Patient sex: F
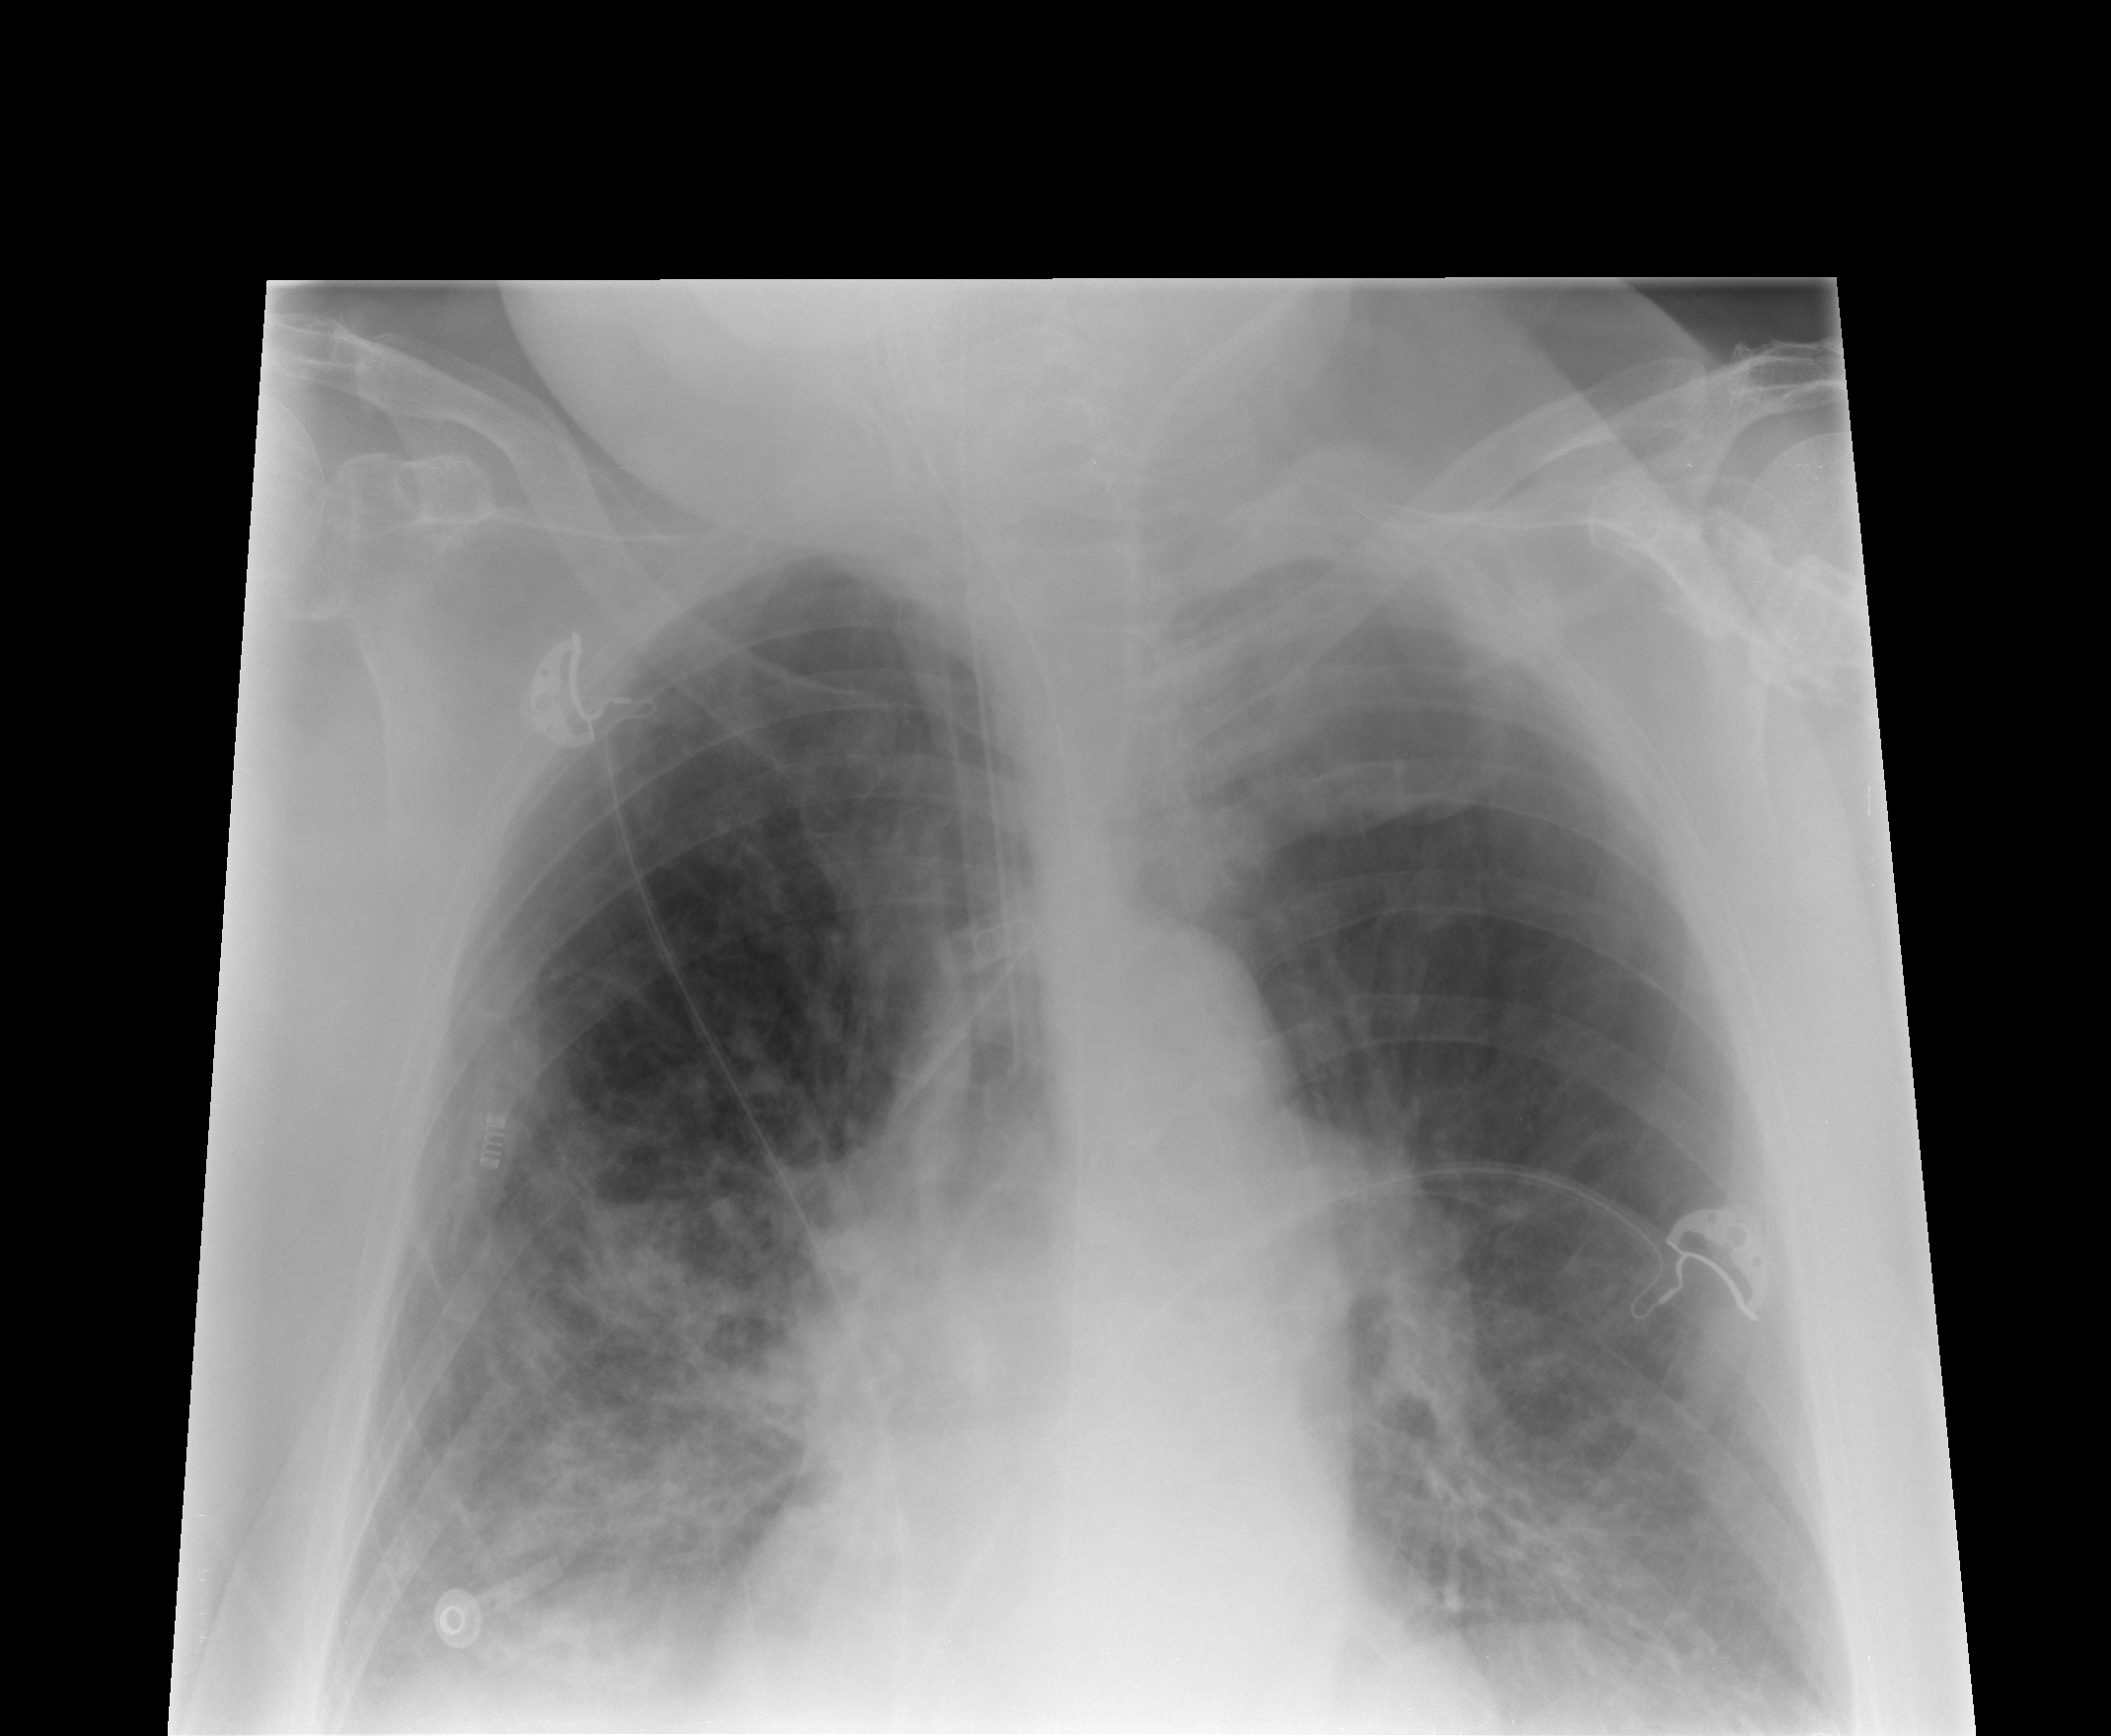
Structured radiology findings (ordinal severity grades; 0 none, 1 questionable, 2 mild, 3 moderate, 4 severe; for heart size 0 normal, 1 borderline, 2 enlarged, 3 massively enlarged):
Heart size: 0
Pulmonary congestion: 2
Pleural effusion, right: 0
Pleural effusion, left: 0
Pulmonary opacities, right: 2
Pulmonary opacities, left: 1
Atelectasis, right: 2
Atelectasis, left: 2